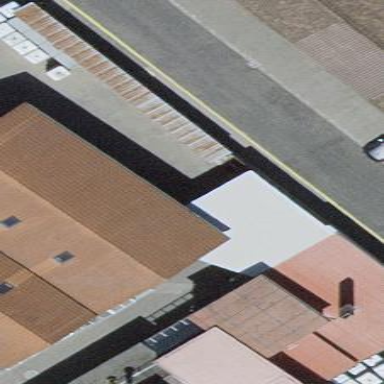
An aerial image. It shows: View of roof of building.